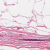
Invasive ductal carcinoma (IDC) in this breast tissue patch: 0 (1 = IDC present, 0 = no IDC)